七年级 · 解析几何
(本小题 8.0 分)

如图所示:

(1)写出能用一个字母表示的角.

(2)写出以点 $B$ 为顶点的角.

(3)图中共有几个角(小于平角的角)?
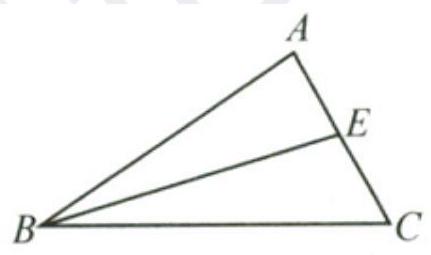
答案: 略
解析: 略